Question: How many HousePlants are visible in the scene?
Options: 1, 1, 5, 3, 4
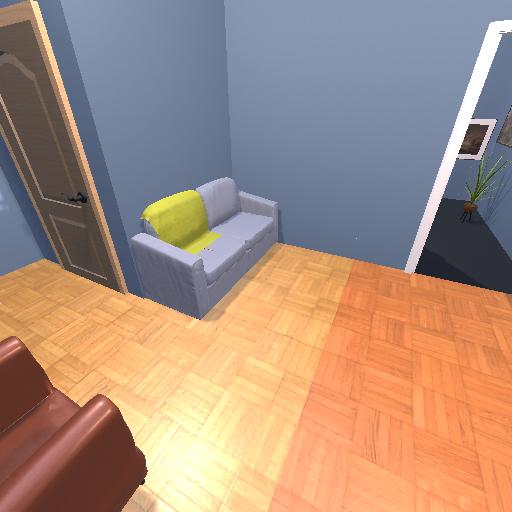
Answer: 1